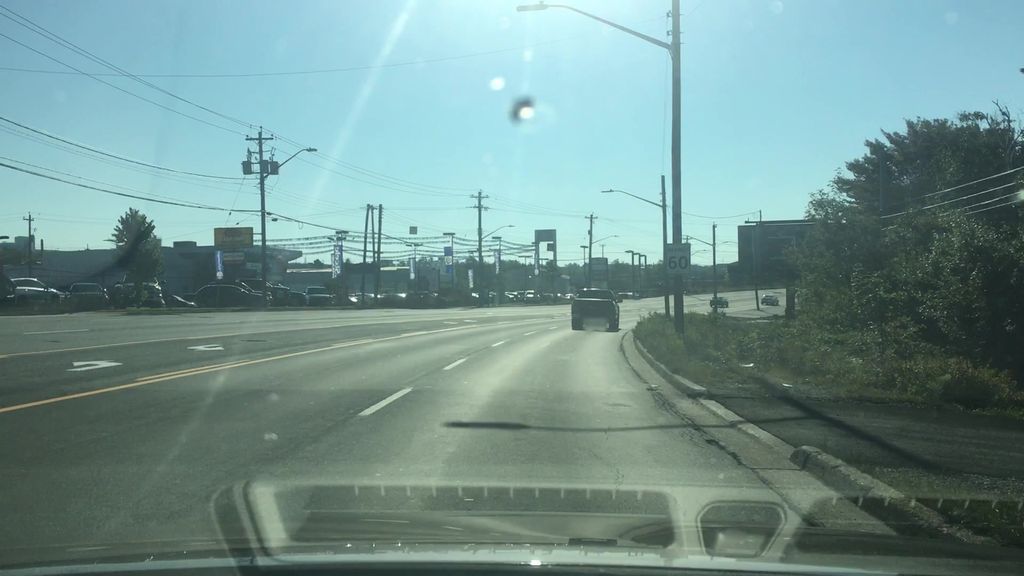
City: halifax